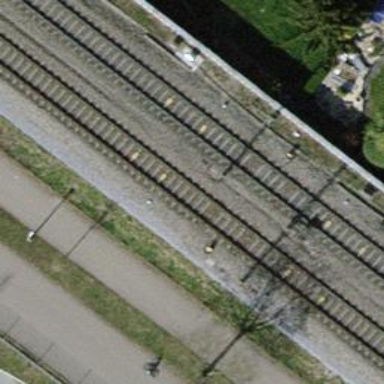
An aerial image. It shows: Railway signal.